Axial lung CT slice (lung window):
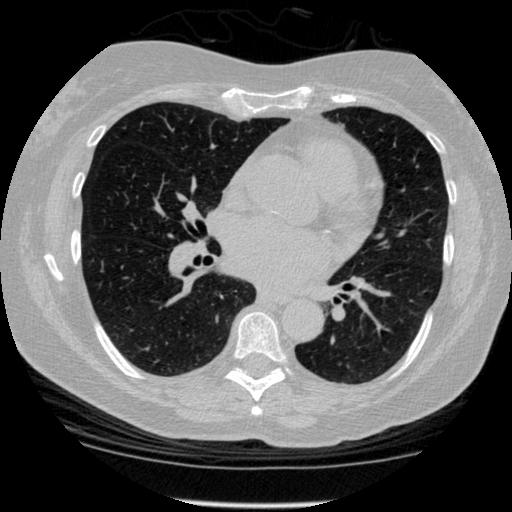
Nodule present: no